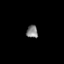
Tissue: prostate
Cell type: T cells
Senescence score: 0.2841
Nuclear area (px): 141
Mean DAPI intensity: 129.305